Field crop: maize
Growth stage: 2
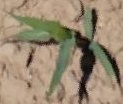
Species: maize